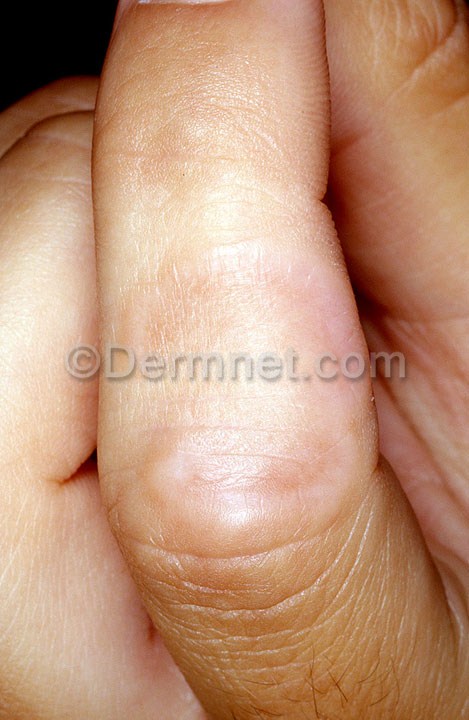
Disease: Systemic Disease